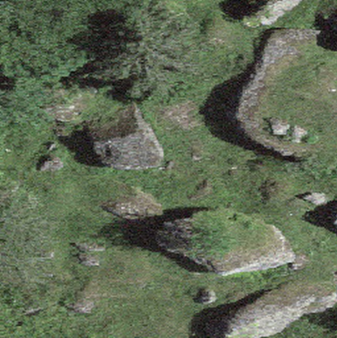
Label: bouldering_area